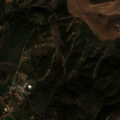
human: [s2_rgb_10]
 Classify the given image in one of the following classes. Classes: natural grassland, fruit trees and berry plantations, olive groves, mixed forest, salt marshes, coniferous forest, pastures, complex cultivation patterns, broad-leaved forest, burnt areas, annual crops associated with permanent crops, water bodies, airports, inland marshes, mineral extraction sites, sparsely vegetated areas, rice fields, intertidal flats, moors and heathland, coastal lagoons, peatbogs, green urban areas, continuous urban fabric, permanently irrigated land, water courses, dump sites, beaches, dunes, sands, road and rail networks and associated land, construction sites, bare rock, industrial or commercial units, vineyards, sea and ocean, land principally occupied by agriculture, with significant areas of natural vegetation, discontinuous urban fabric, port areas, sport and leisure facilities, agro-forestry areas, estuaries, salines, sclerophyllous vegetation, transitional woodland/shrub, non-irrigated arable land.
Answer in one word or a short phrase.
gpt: discontinuous urban fabric, olive groves, complex cultivation patterns, broad-leaved forest, transitional woodland/shrub